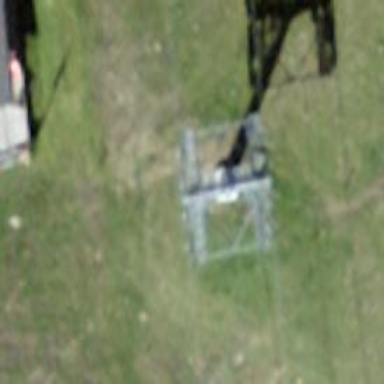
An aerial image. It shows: Pylon for aerialway.